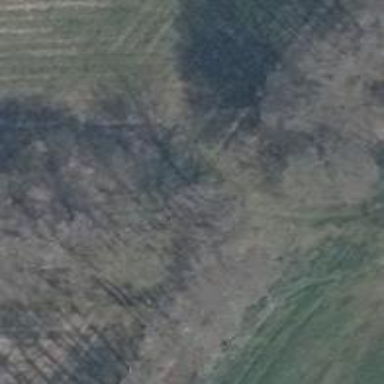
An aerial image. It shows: Row of trees in natural setting.